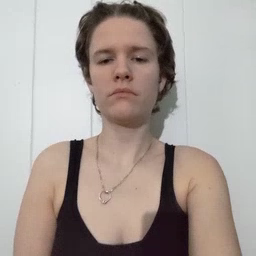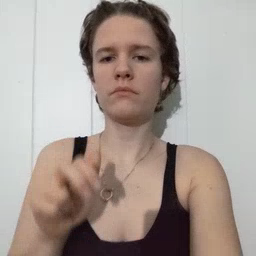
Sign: ride